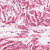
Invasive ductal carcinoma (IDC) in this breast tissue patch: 0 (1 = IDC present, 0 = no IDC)